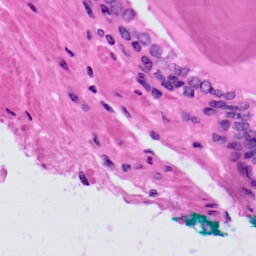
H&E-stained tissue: Prostate